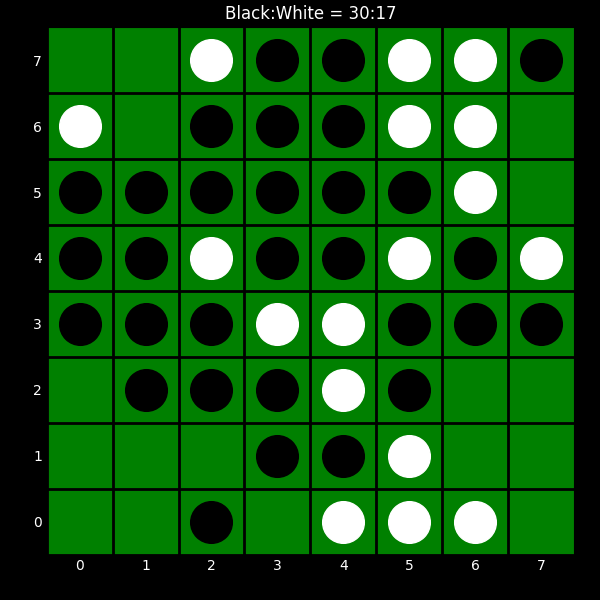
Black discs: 30
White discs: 17